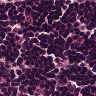
Metastatic tissue present: no